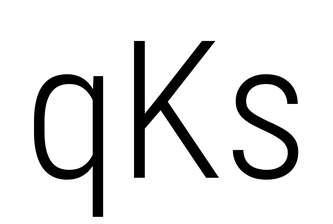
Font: Roboto_Condensed_Light